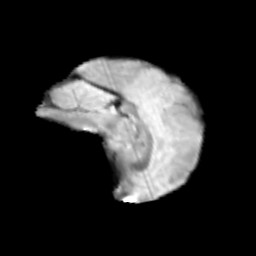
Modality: T2w
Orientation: sagittal
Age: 13
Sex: female
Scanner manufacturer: siemens
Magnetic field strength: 3 T
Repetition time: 3.8 s
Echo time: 0.07 s